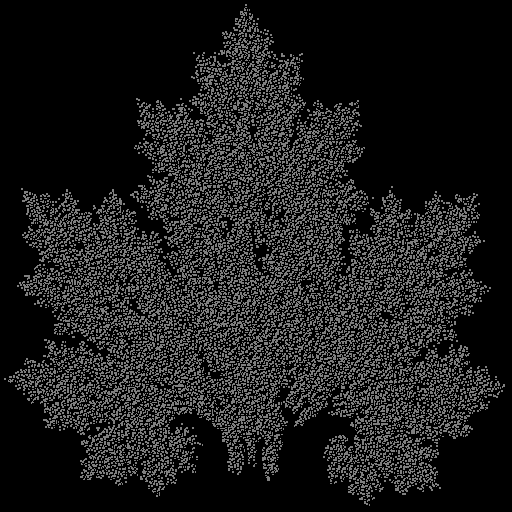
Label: maple_leaf